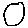
Label: circle